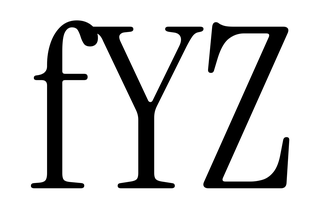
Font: InstrumentSerif-Regular